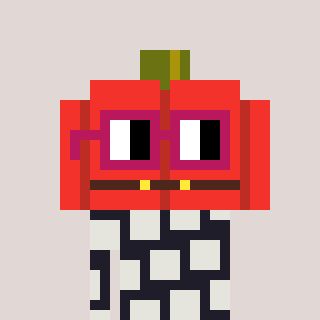
a pixel art character with square dark red glasses, a pumpkin-shaped head and a grayscale-colored body on a warm background